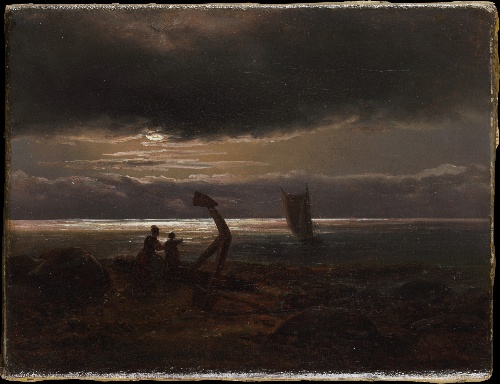
Title: Mother and Child by the Sea
Artist: Johan Christian Dahl
Artist bio: Norwegian, Bergen 1788–1857 Dresden
Date: 1830
Object type: Painting
Classification: Paintings
Medium: Oil on canvas
Dimensions: 6 1/4 x 8 1/8 in. (15.9 x 20.6 cm)
Department: European Paintings
Credit line: Gift of Eugene V. Thaw, 2007
Accession year: 2007
Repository: Metropolitan Museum of Art, New York, NY
Tags: Children|Beaches|Clouds|Women|Night|Boats